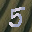
Label: 5